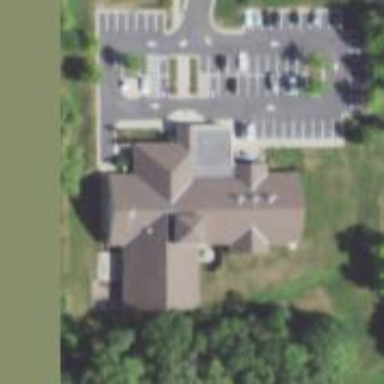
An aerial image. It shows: Library building.